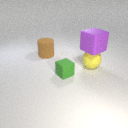
large yellow rubber sphere below large purple rubber cube